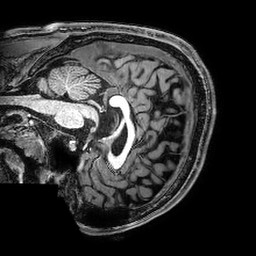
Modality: T1w
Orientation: sagittal
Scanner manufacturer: philips
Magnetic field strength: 3 T
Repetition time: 0.008276 s
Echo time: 0.0038 s